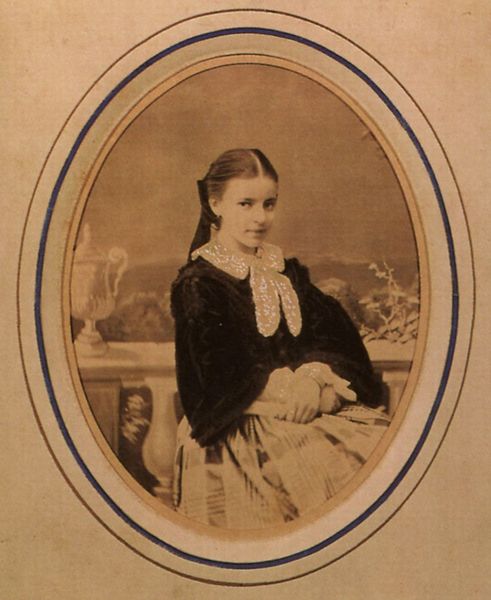
Titel: Die Fürstentochter S. Volkonskaja
Künstler: A. Bernhard
Schlagwörter: baum, blau, gemälde, hand, himmel, schatten, umhang, weiß, bäume, frauen, landschaft, mädchen, ocker, sitzen, braun, frau, frisur, hell, hintergrund, kleid, licht, ohr, schwarz, stuhl, tisch, vordergrund, blick, dame, beige, rock, schleife, jacke, jung, arm, arme, augen, bluse, falten, gesicht, kragen, pelz, rahmen, samt, spitze, stein, bildnis, hände, portrait, porträt, hügel, brüstung, gewand, haare, sitzend, kind, pflanze, pflanzen, mittelscheitel, prinzessin, scheitel, seide, oval, rund, amphore, amphoren, kanne, krug, vase, balkon, lächeln, schürze, seitlich, papier, berge, gebirge, vergilbt, haarband, rand, sepia, zopf, gestreift, streifen, geländer, rüschen, kled, foto, fotografie, gemustert, veranda, gefäß, buch, medaillon, balustrade, schwarz weiss, photo, seitenblick, ballustrade, kulisse, spitzenkragen, pokal, schüchtern, cape, taft, studio, fotostudio, passepartout, verande, geklöppelt, hintergrundgemälde, 3/4 profil, hände gekreuzt